Field crop: maize
Growth stage: 2
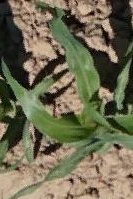
Species: maize